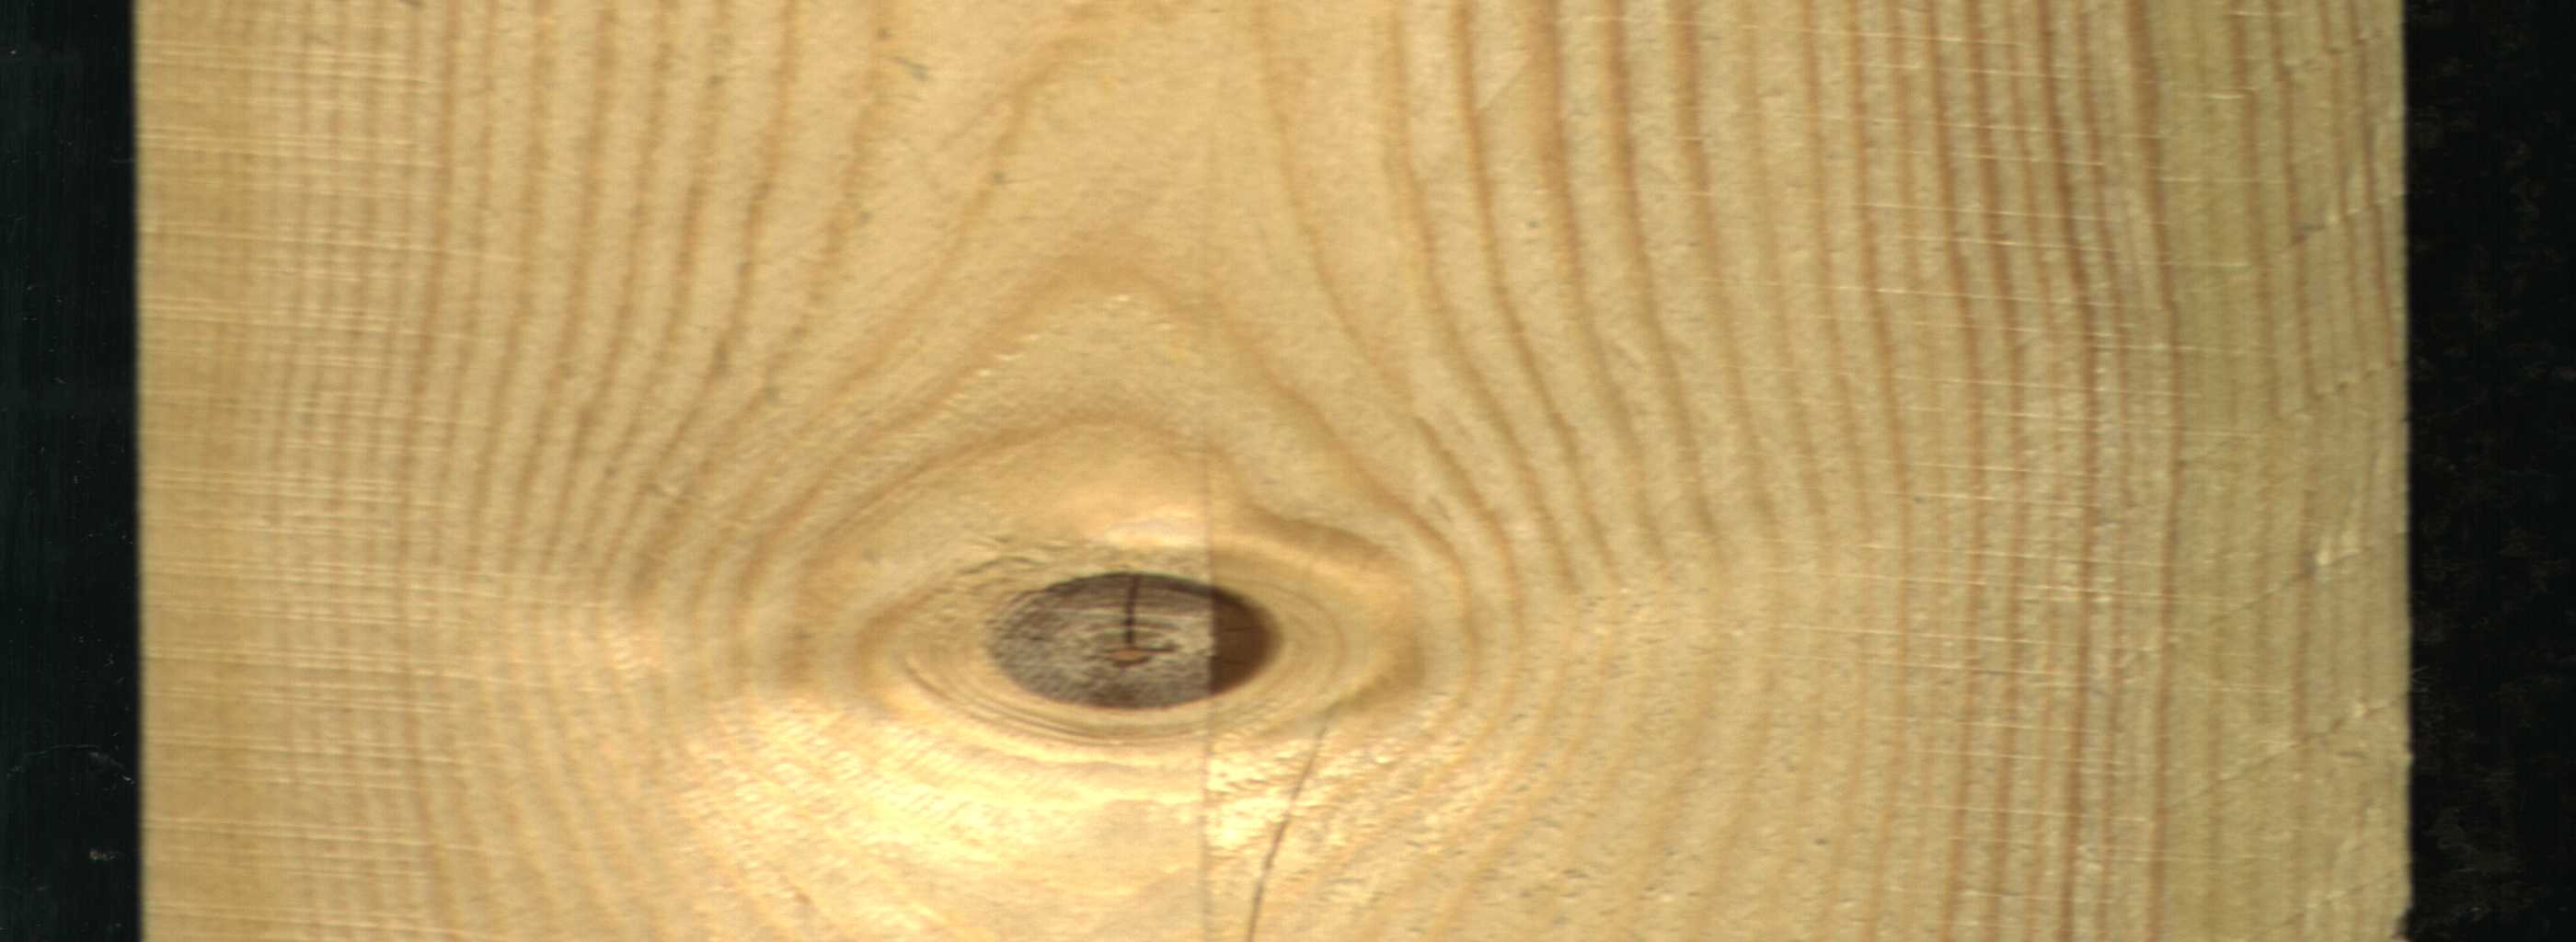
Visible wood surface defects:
Live_Knot